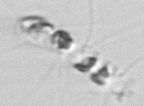
Label: Chaetoceros_socialis